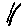
Label: line